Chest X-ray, PA view. Patient: 20 years old, sex M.
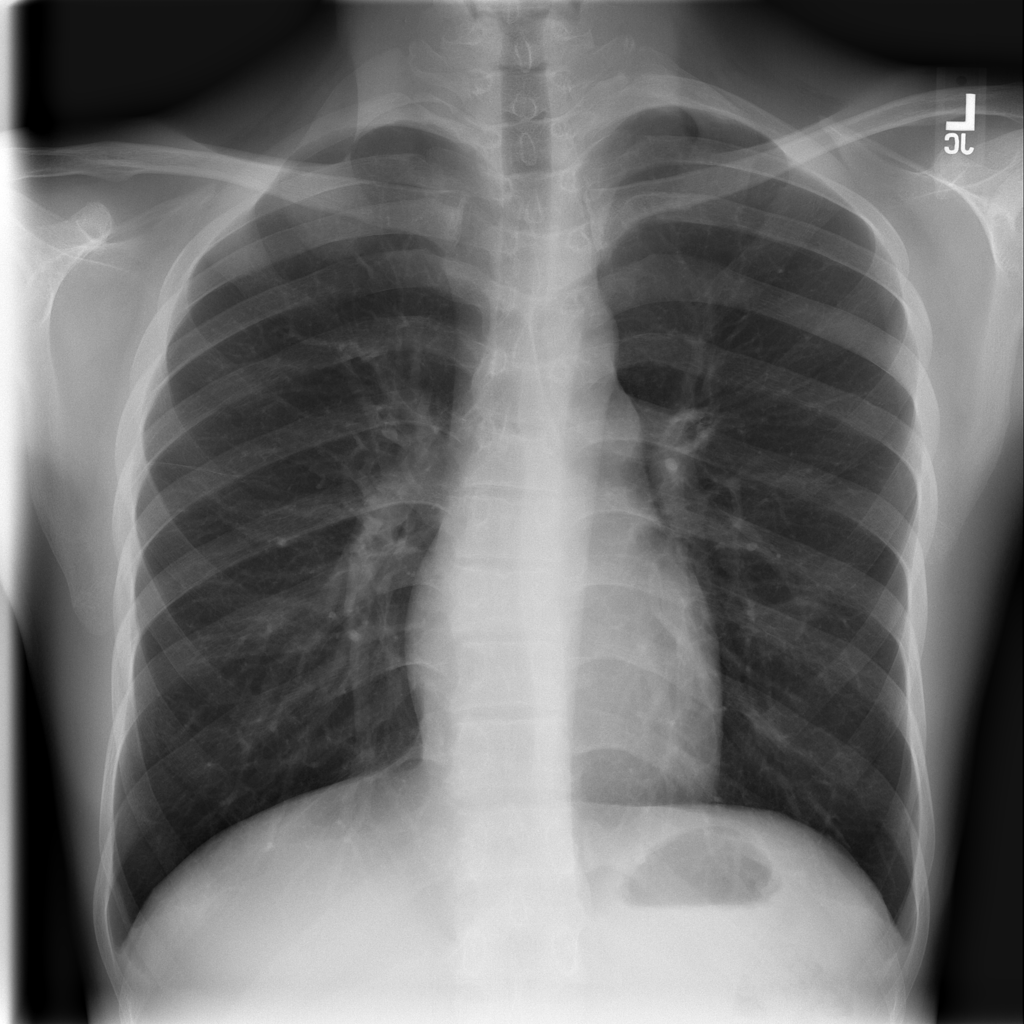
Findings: No Finding